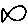
Label: fish